Interaction volume radius: 5 \u00c5
Interaction volume height: 30 \u00c5
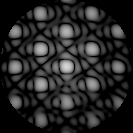
Disorder parameter: 0.06815